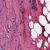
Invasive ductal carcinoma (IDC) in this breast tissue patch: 0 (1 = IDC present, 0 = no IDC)